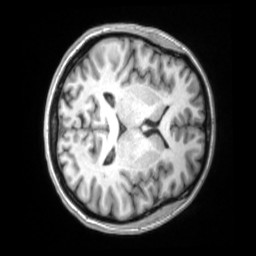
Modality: T1w
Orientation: axial
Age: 30
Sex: female
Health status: ill
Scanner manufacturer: siemens
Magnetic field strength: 3 T
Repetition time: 2.2 s
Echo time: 0.00157 s